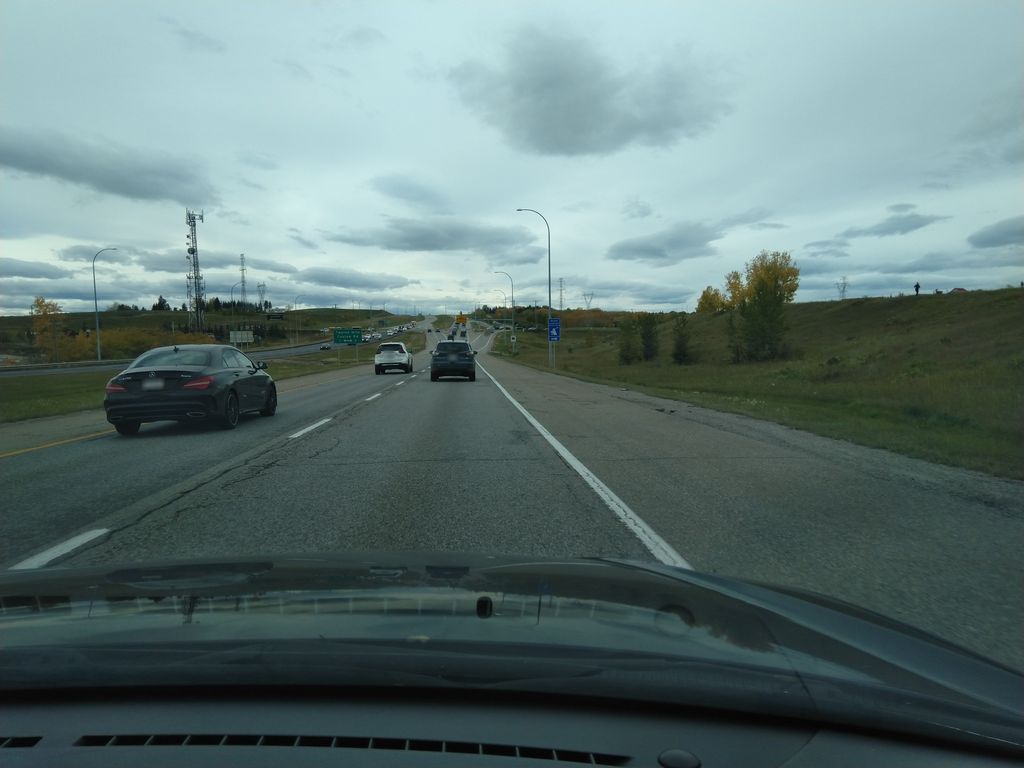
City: calgary